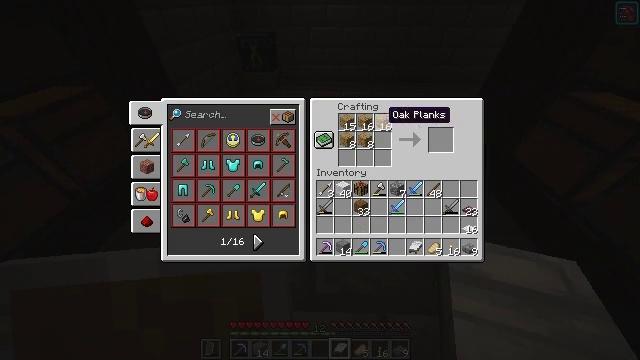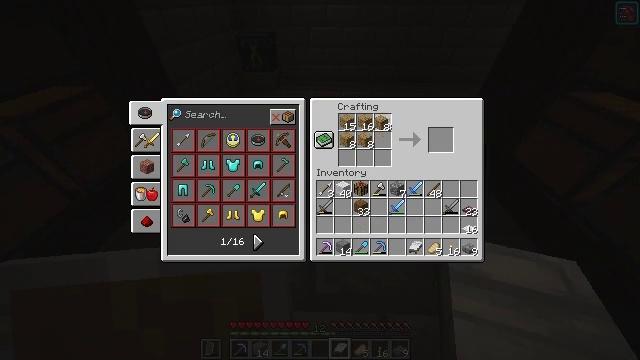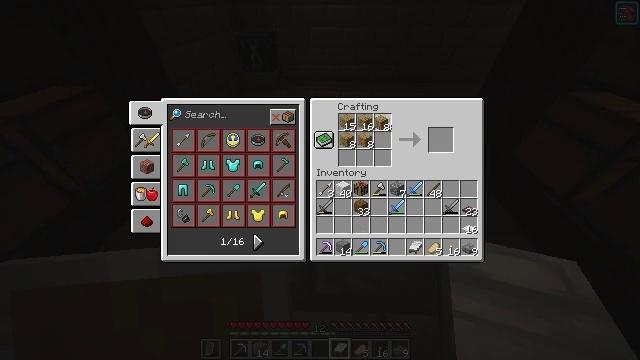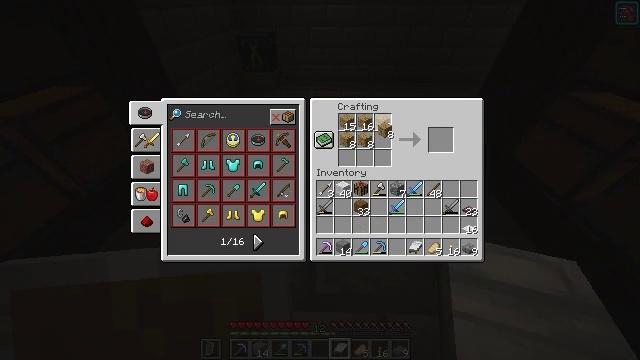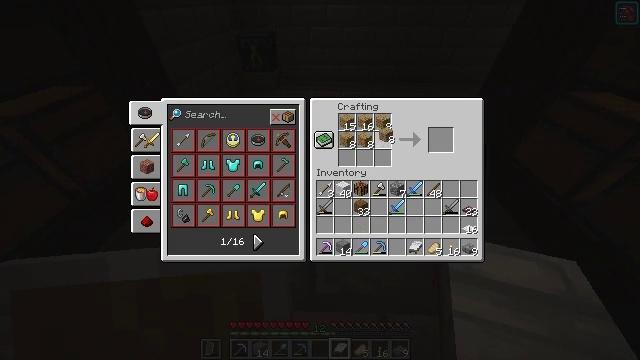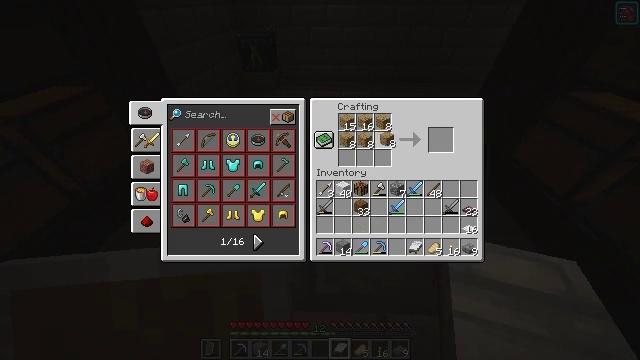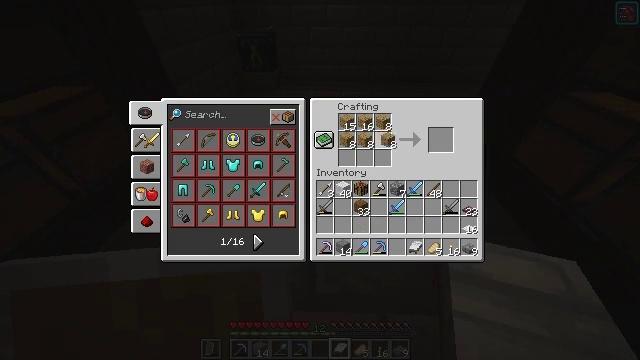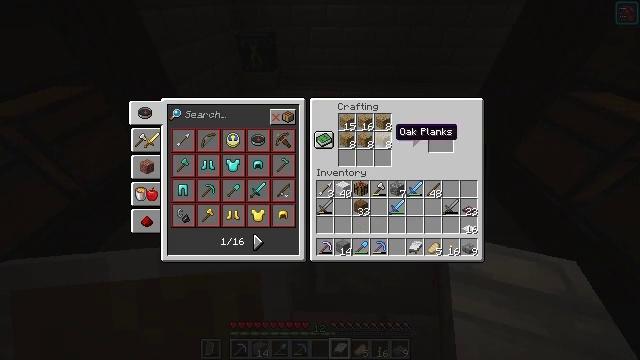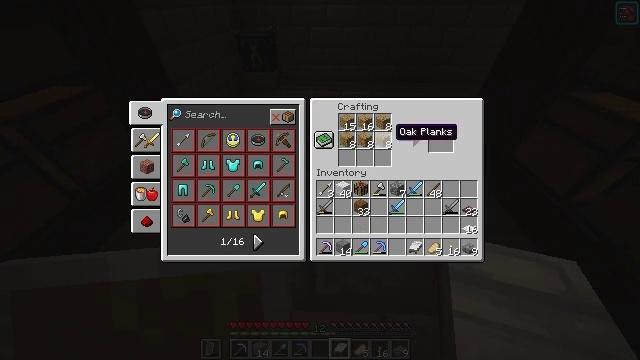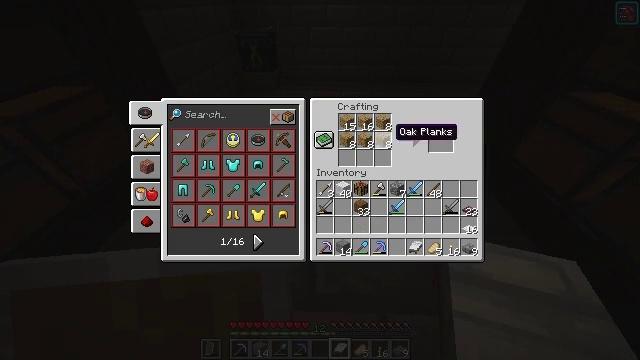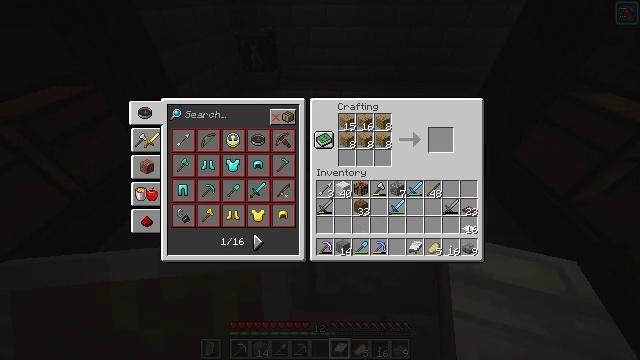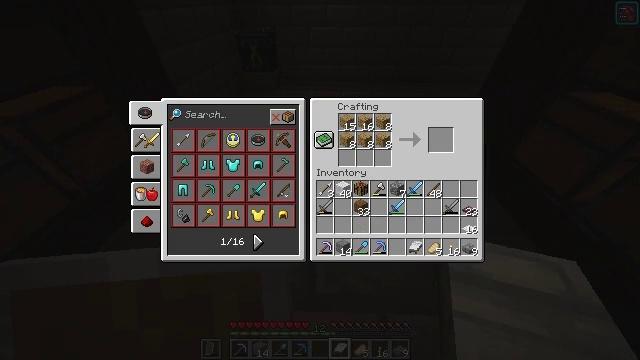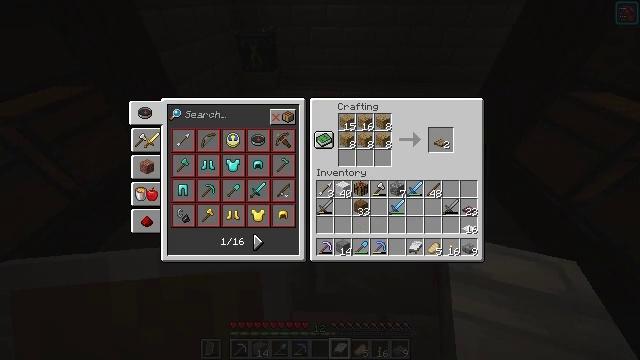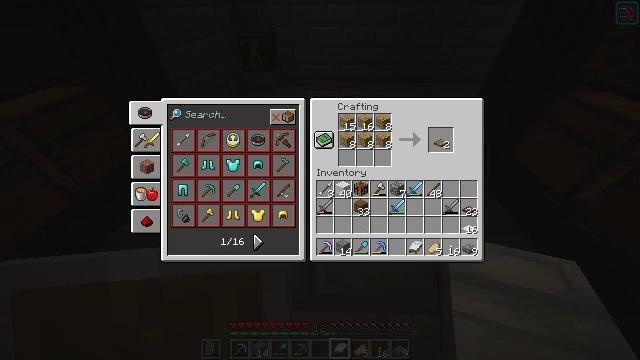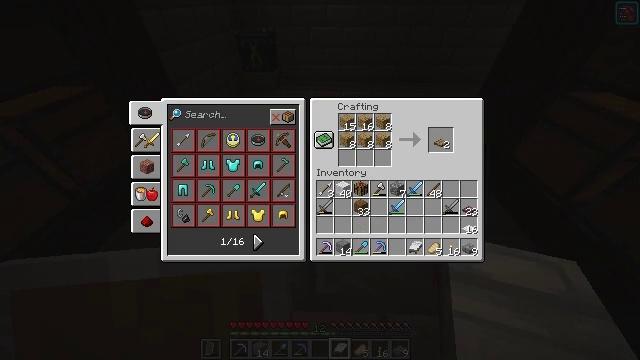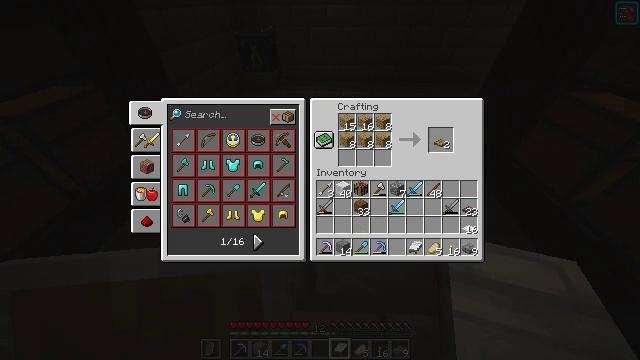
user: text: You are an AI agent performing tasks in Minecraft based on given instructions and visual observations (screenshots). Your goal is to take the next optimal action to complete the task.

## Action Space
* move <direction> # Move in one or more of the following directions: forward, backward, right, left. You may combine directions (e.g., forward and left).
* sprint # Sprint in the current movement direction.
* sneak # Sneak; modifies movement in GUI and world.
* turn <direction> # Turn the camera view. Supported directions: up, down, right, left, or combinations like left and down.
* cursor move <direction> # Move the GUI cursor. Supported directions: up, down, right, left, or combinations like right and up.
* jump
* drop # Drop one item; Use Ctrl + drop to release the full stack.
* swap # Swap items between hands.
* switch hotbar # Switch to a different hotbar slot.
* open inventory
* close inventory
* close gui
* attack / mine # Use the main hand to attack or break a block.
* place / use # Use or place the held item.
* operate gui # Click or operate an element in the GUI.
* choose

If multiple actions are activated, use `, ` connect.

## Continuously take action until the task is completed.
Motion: motion action
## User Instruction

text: Create an oak sign using the crafting table.
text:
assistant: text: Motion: choose
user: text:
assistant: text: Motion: choose
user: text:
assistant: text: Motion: cursor move down
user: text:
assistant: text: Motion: no_op
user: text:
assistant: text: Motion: operate gui
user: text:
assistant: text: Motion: operate gui
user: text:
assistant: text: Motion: no_op
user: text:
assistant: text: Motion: no_op
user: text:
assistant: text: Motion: no_op
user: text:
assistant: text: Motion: cursor move right
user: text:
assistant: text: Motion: cursor move right
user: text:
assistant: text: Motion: cursor move right and down
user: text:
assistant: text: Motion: cursor move down
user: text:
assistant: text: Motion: no_op
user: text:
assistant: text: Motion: no_op
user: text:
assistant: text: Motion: cursor move right and down
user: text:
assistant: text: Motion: no_op
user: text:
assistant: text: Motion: no_op
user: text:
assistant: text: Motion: no_op
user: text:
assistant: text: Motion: no_op
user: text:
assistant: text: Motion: operate gui
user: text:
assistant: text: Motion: operate gui
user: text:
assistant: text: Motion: cursor move left
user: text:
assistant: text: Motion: cursor move left and up
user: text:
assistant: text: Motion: cursor move left
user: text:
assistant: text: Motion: cursor move left
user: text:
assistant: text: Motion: no_op
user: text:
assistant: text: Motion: no_op
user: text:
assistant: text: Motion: no_op
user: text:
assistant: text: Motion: no_op